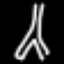
Label: The Eiffel Tower